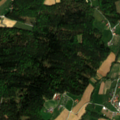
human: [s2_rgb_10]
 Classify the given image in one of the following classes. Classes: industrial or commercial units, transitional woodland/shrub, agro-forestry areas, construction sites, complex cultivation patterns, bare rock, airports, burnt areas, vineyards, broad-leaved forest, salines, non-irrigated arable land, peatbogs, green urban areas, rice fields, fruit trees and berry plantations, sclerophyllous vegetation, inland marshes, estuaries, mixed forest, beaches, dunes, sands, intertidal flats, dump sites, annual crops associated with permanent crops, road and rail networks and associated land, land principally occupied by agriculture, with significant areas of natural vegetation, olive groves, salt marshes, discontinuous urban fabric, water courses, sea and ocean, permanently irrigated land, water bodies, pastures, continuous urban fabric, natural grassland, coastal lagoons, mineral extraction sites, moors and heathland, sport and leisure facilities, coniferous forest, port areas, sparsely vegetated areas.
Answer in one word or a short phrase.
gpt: non-irrigated arable land, complex cultivation patterns, mixed forest